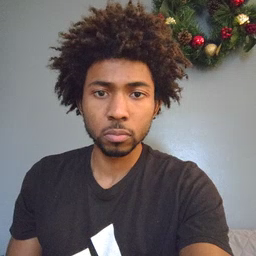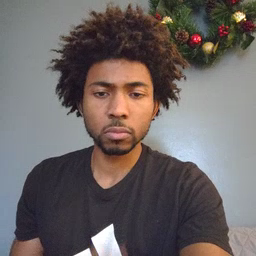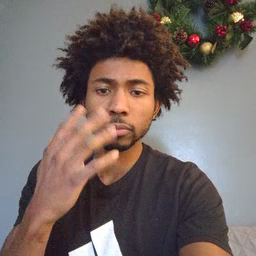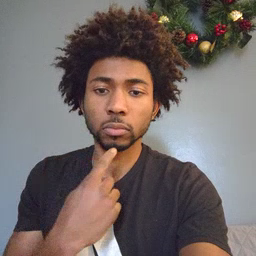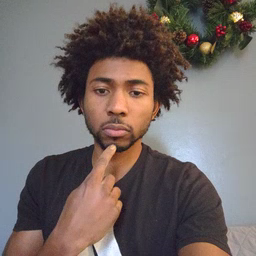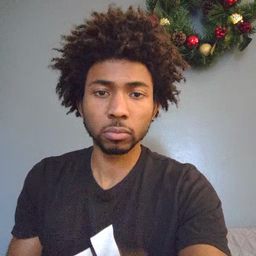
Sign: say